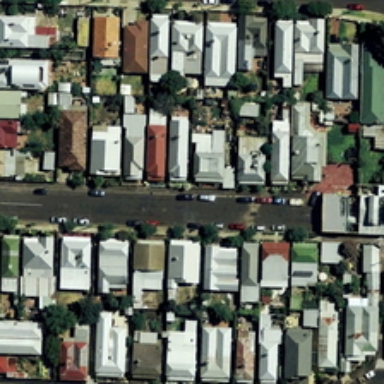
The residential buildings on both sides of the road are neatly arranged .